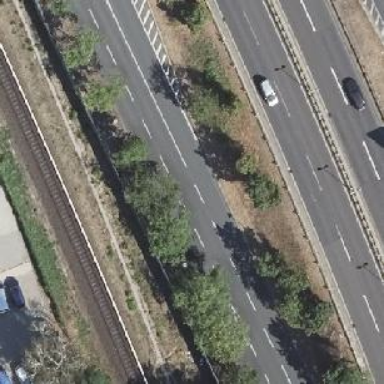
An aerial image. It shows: Motorway link.